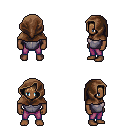
a pixel art fantasy rpg character, male body template, human, dark skin, steel chest armor, magenta pants, plain hairstyle, cloth hood, four views (front, back, left, right), 2x2 character sprite sheet, small pixel art, hard edges, no anti-aliasing